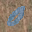
Label: 0